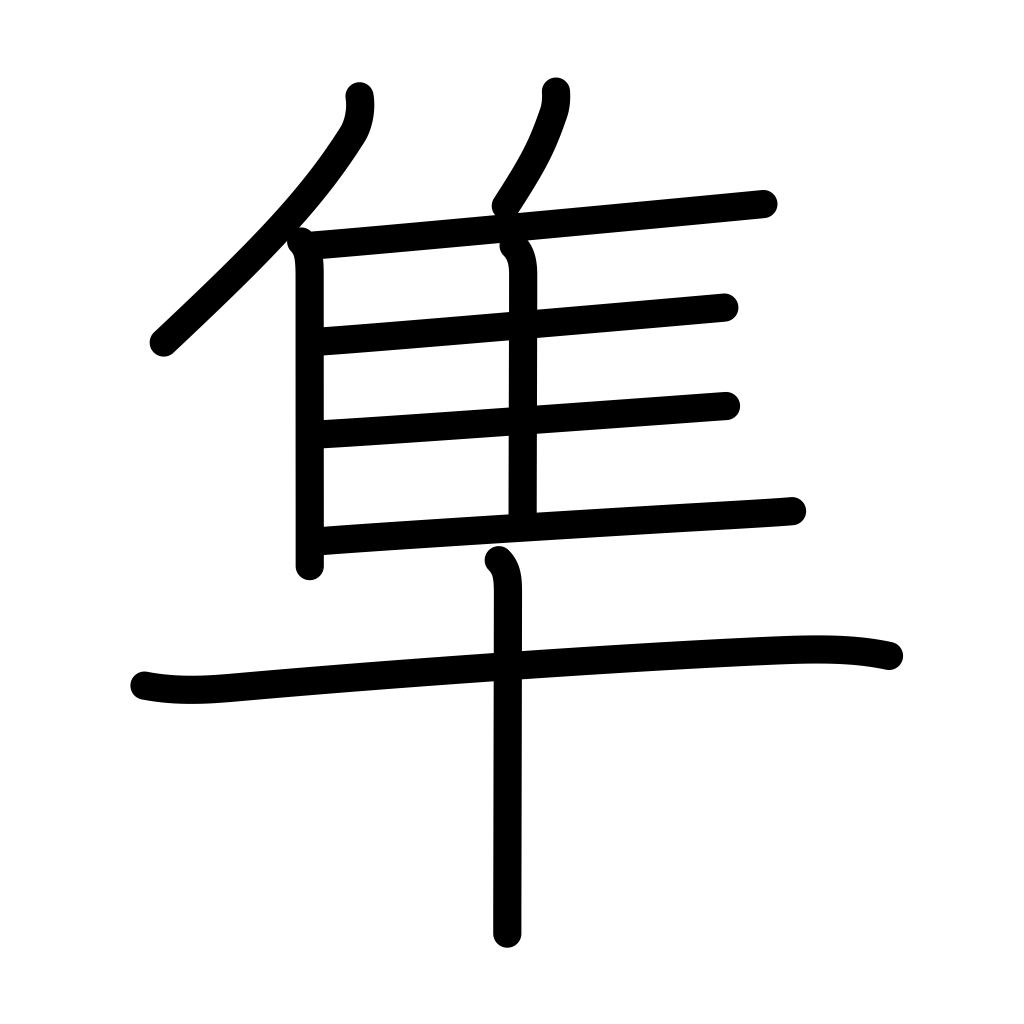
Meaning: falcon